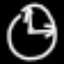
Label: clock